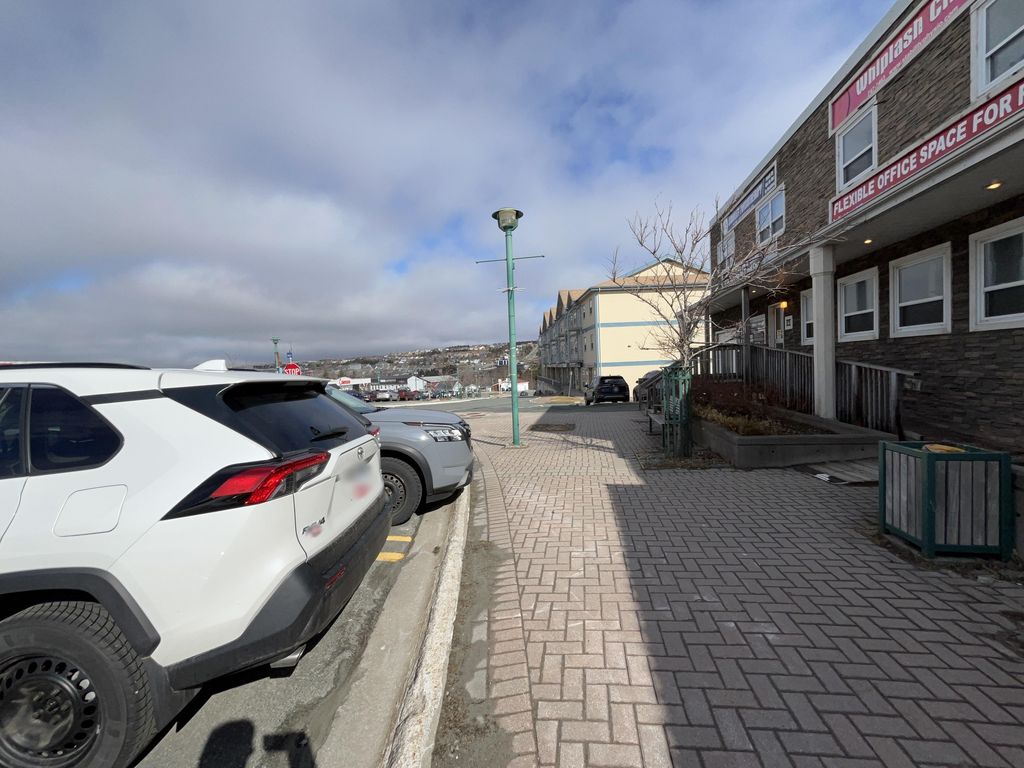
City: st_johns